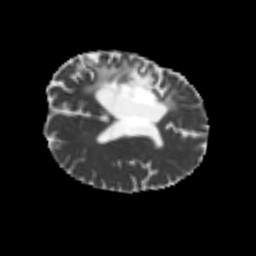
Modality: MD
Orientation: axial
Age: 57
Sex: male
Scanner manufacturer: siemens
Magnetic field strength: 3 T
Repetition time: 4.987 s
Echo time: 0.0792 s